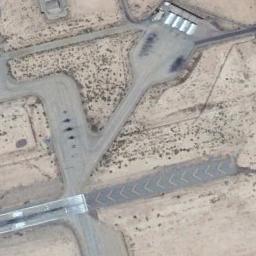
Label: runway